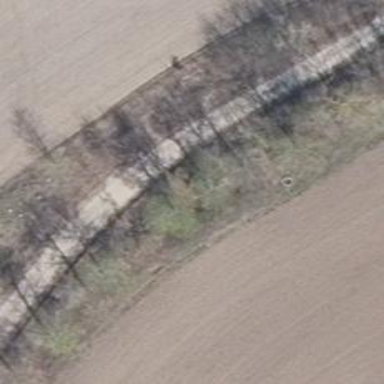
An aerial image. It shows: Gravel track with grade2 quality.